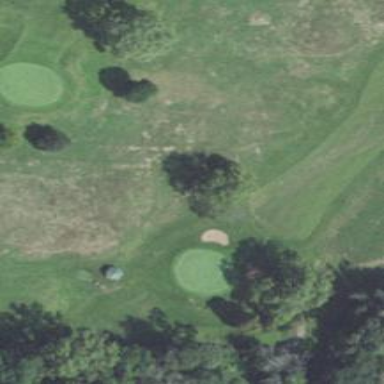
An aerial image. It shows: View of golf hole.